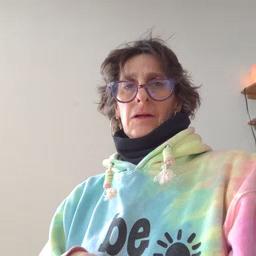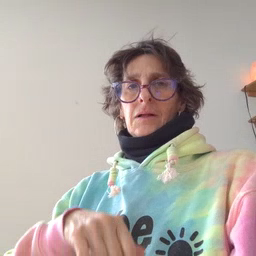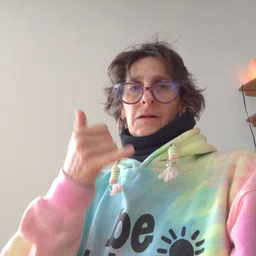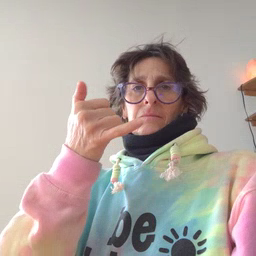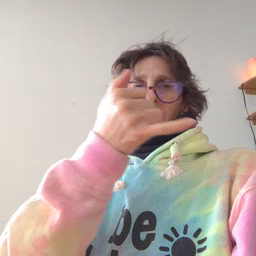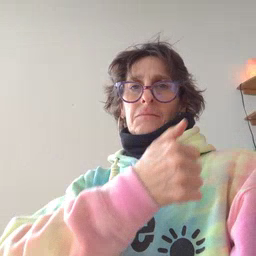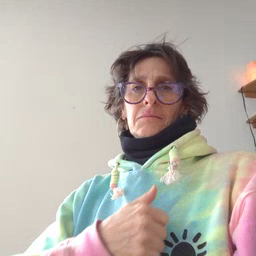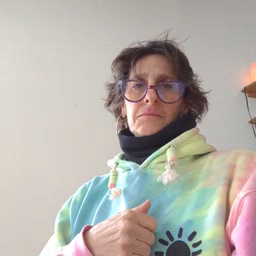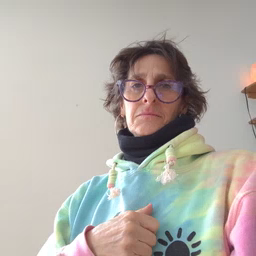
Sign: helicopter